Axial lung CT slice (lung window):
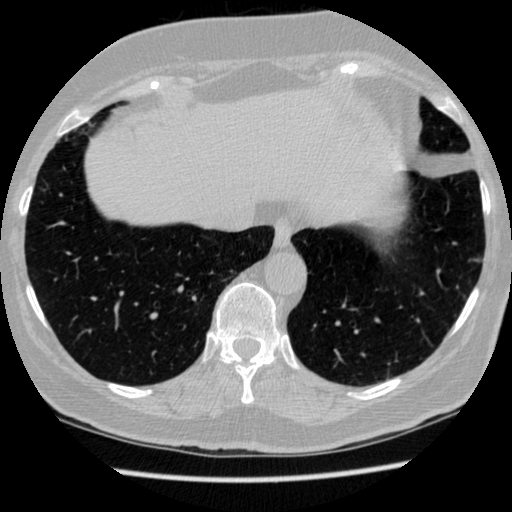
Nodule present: yes
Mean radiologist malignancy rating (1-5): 2.75